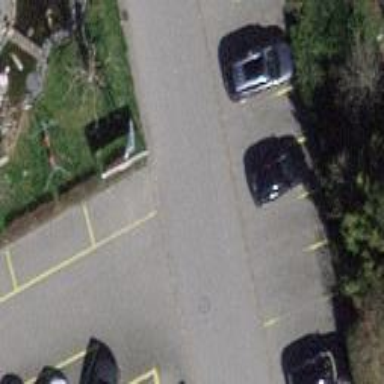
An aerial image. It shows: Parking area with surface.